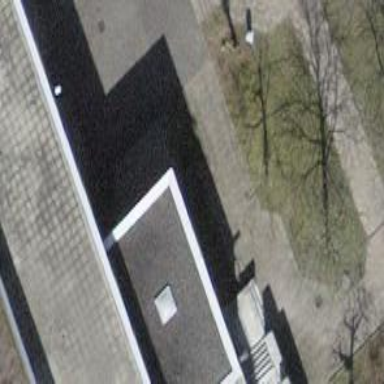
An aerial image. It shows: Office building.